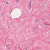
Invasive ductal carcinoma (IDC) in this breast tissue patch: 0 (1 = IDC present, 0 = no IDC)